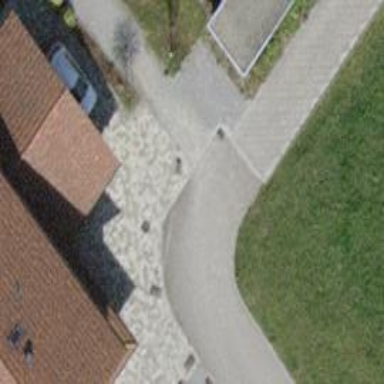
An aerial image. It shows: Residential road surfaced with paving stones.